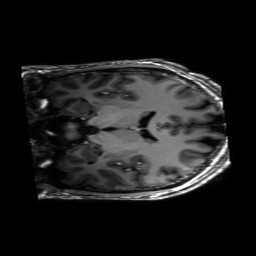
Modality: T1w
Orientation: coronal
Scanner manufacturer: siemens
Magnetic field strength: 6.98 T
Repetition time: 2.3 s
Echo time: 0.00273 s